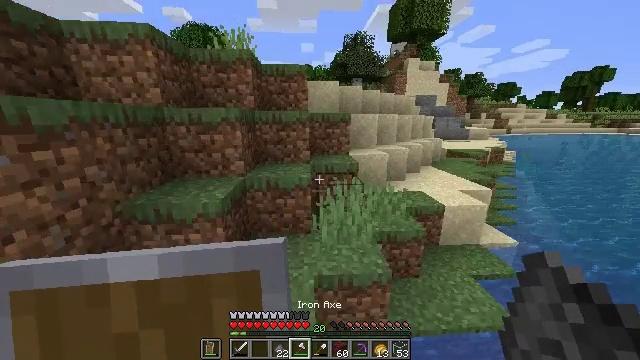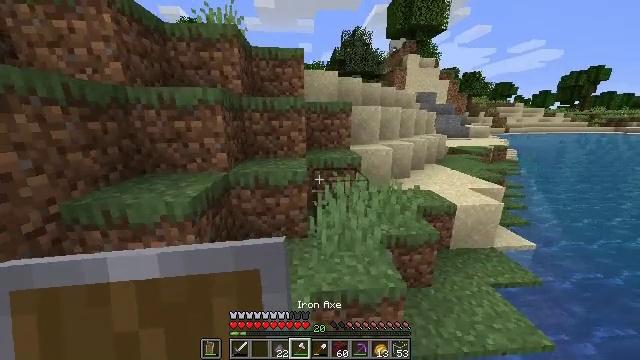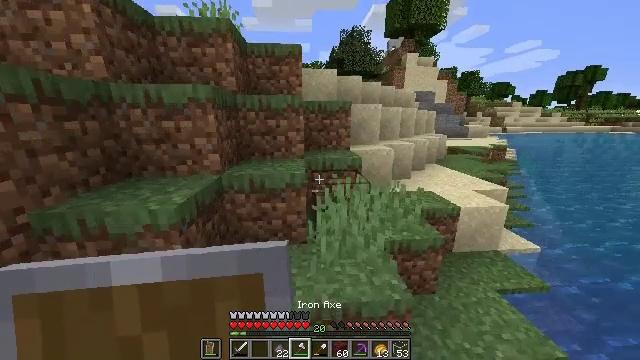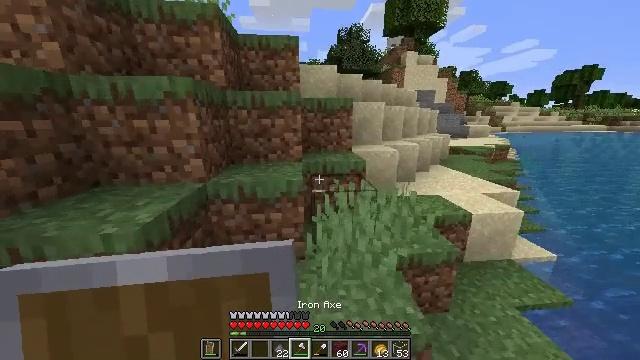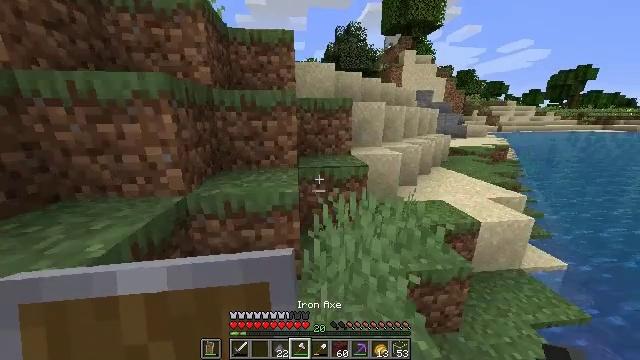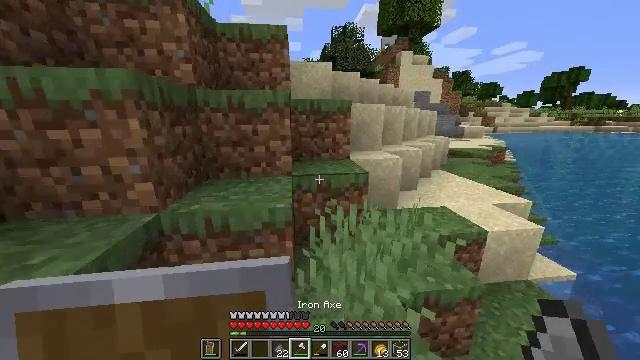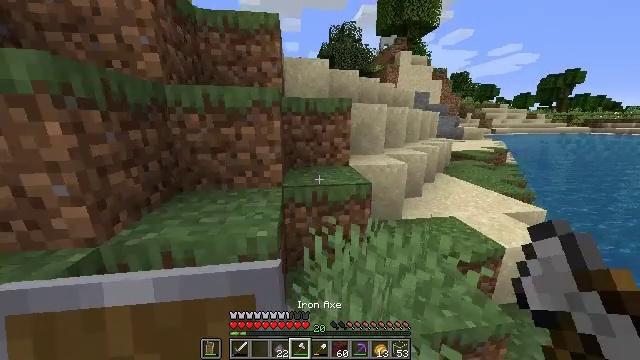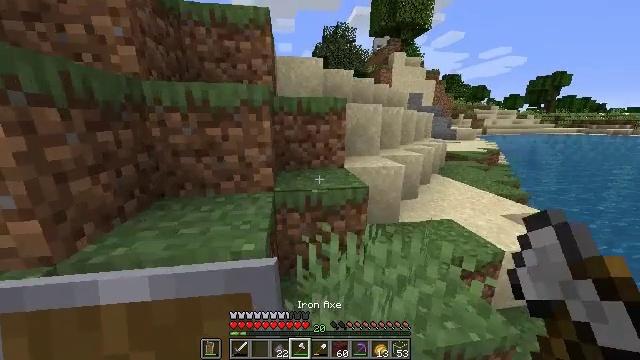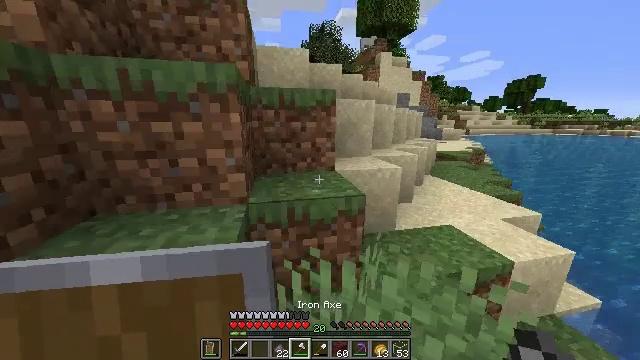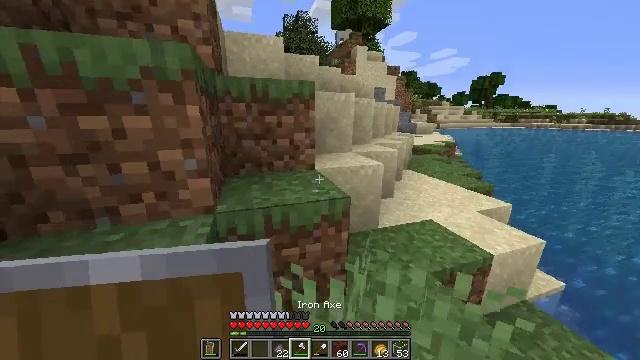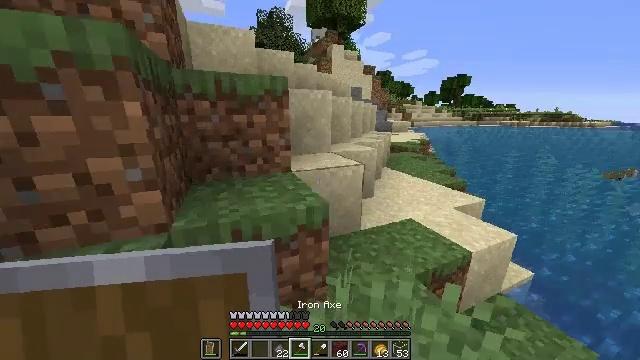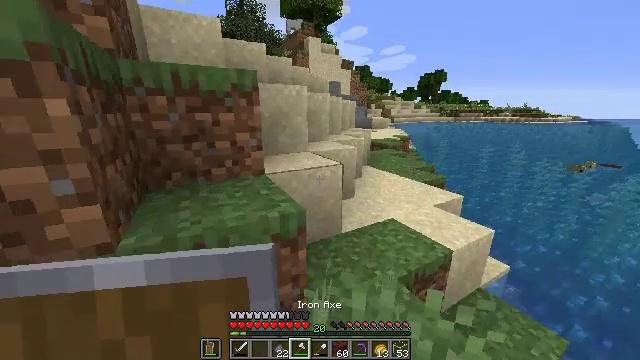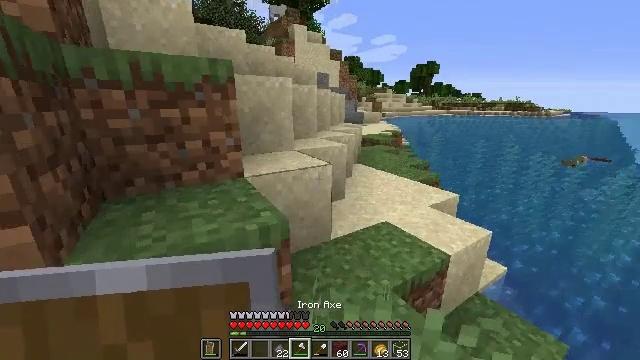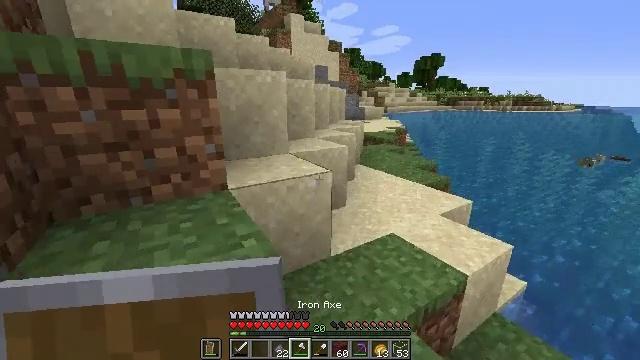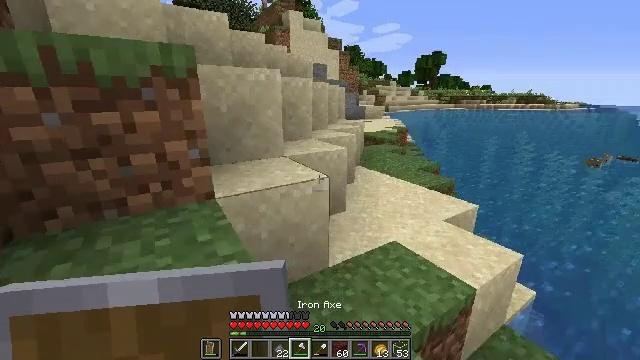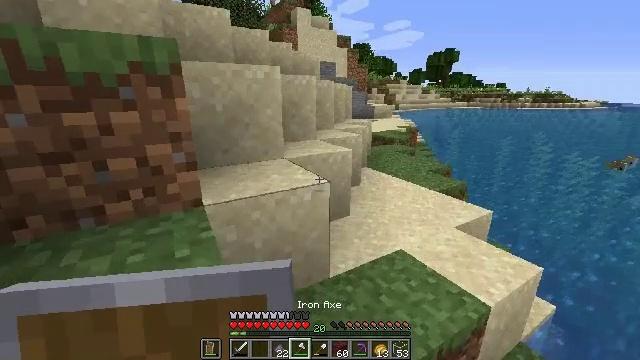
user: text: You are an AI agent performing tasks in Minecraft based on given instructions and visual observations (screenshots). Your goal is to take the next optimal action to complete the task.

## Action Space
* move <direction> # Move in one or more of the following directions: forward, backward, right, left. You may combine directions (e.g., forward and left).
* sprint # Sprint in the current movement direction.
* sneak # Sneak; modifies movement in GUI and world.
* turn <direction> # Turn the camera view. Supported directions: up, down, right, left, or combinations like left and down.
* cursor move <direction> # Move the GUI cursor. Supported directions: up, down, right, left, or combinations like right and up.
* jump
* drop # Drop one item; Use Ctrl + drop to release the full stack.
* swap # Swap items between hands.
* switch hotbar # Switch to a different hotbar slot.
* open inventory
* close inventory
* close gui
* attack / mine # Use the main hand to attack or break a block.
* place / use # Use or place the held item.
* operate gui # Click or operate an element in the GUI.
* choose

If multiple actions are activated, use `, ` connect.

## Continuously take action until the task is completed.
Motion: motion action
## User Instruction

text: Break the sand block.
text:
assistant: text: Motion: move forward
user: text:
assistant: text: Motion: move forward
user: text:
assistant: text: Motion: move forward
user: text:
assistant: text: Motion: move forward
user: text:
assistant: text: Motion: move forward
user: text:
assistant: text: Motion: move forward
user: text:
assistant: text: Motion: move forward, turn right
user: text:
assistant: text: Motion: move forward, turn right
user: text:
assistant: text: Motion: move forward, turn right and down
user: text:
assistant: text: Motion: move forward, turn right
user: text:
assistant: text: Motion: move forward, turn right
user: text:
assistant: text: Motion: move forward, turn right
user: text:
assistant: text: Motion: move forward
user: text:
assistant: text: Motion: move forward and move right
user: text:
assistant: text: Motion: move forward and move right, turn left
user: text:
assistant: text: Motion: move forward and move right, turn left
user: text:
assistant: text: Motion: move forward, turn left
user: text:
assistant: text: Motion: move forward, turn left and down
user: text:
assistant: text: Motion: turn left and down
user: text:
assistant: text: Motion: attack / mine
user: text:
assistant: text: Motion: attack / mine
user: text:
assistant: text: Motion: attack / mine
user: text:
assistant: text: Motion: attack / mine
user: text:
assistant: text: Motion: attack / mine
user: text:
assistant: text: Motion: attack / mine
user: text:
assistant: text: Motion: turn up, attack / mine
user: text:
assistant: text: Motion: turn up, attack / mine
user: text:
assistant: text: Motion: turn up, attack / mine
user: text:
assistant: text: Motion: turn up, attack / mine
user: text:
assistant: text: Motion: attack / mine